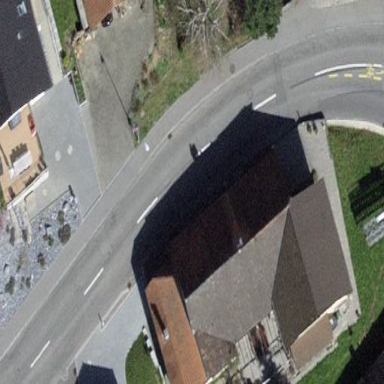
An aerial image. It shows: Building with tiled roof.